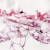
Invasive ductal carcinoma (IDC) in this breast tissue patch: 0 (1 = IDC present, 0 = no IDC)